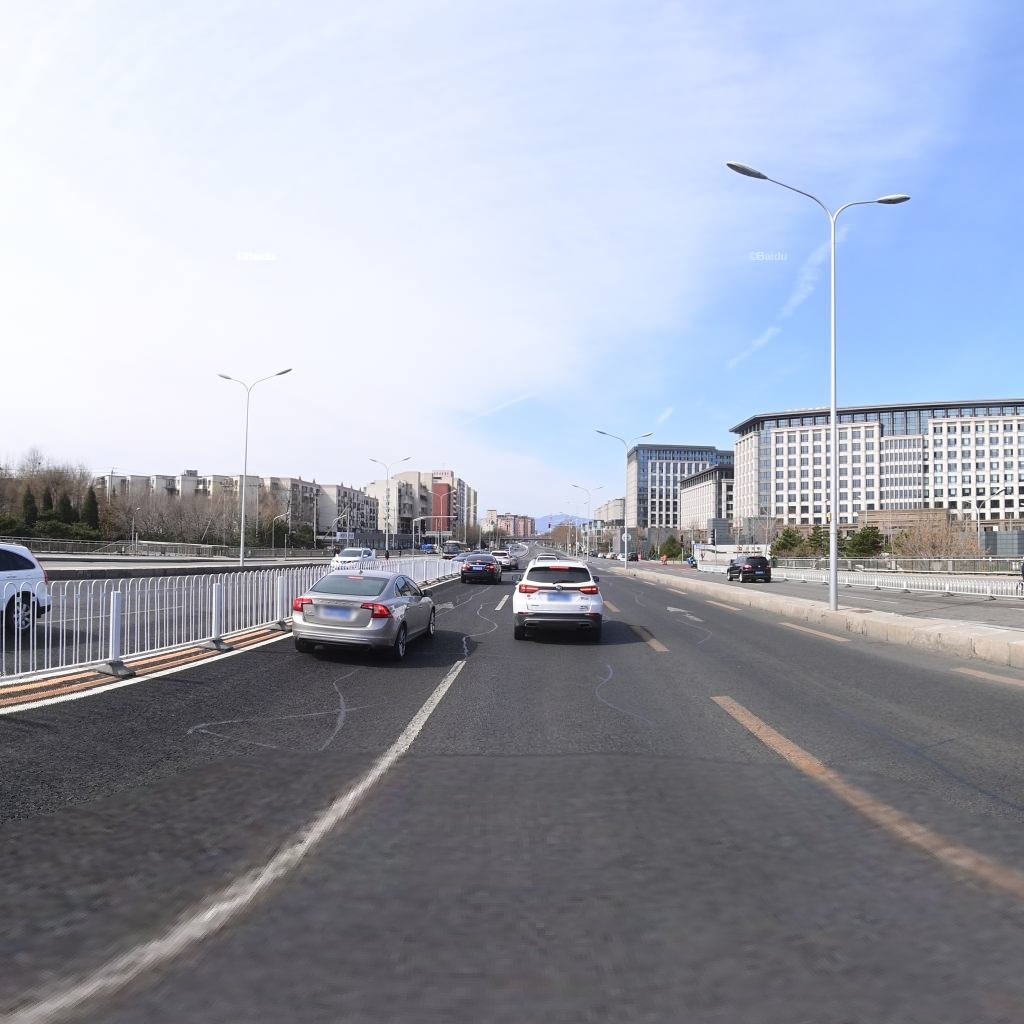
Region: Haidian
Road damage annotations: longitudinal patch, longitudinal patch, longitudinal patch, longitudinal patch, longitudinal patch, longitudinal patch, longitudinal patch, transverse patch, transverse patch